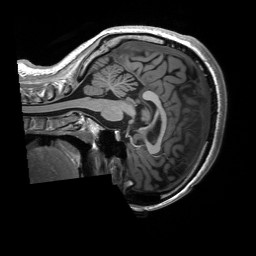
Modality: T1w
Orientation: sagittal
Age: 22
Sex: female
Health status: healthy
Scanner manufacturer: siemens
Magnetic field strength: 3 T
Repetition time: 2.53 s
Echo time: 0.00227 s